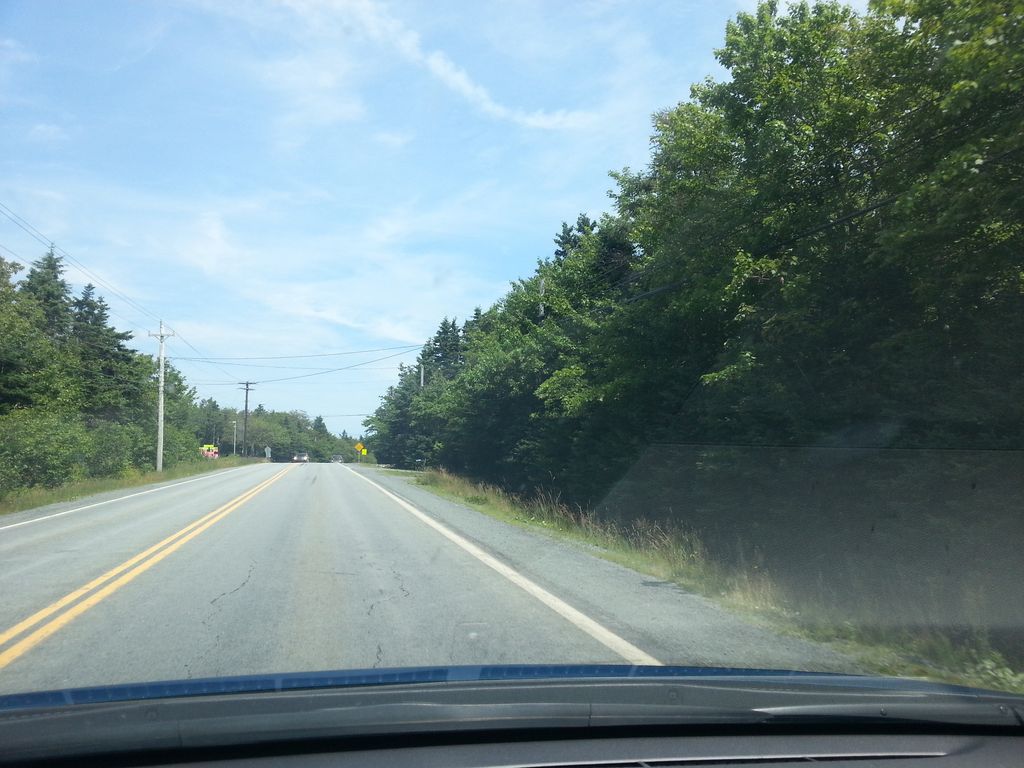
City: halifax